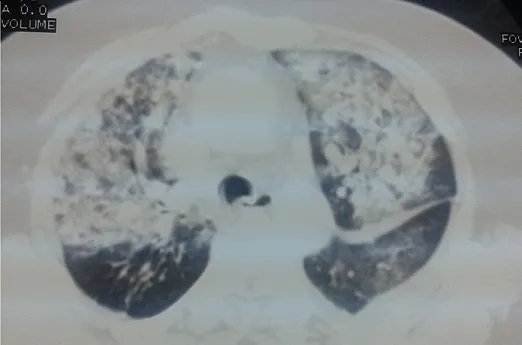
Computed tomography with enhancement showing patchy areas of ground-glass opacity in both lung fileds.
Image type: radiology (ct)